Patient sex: F
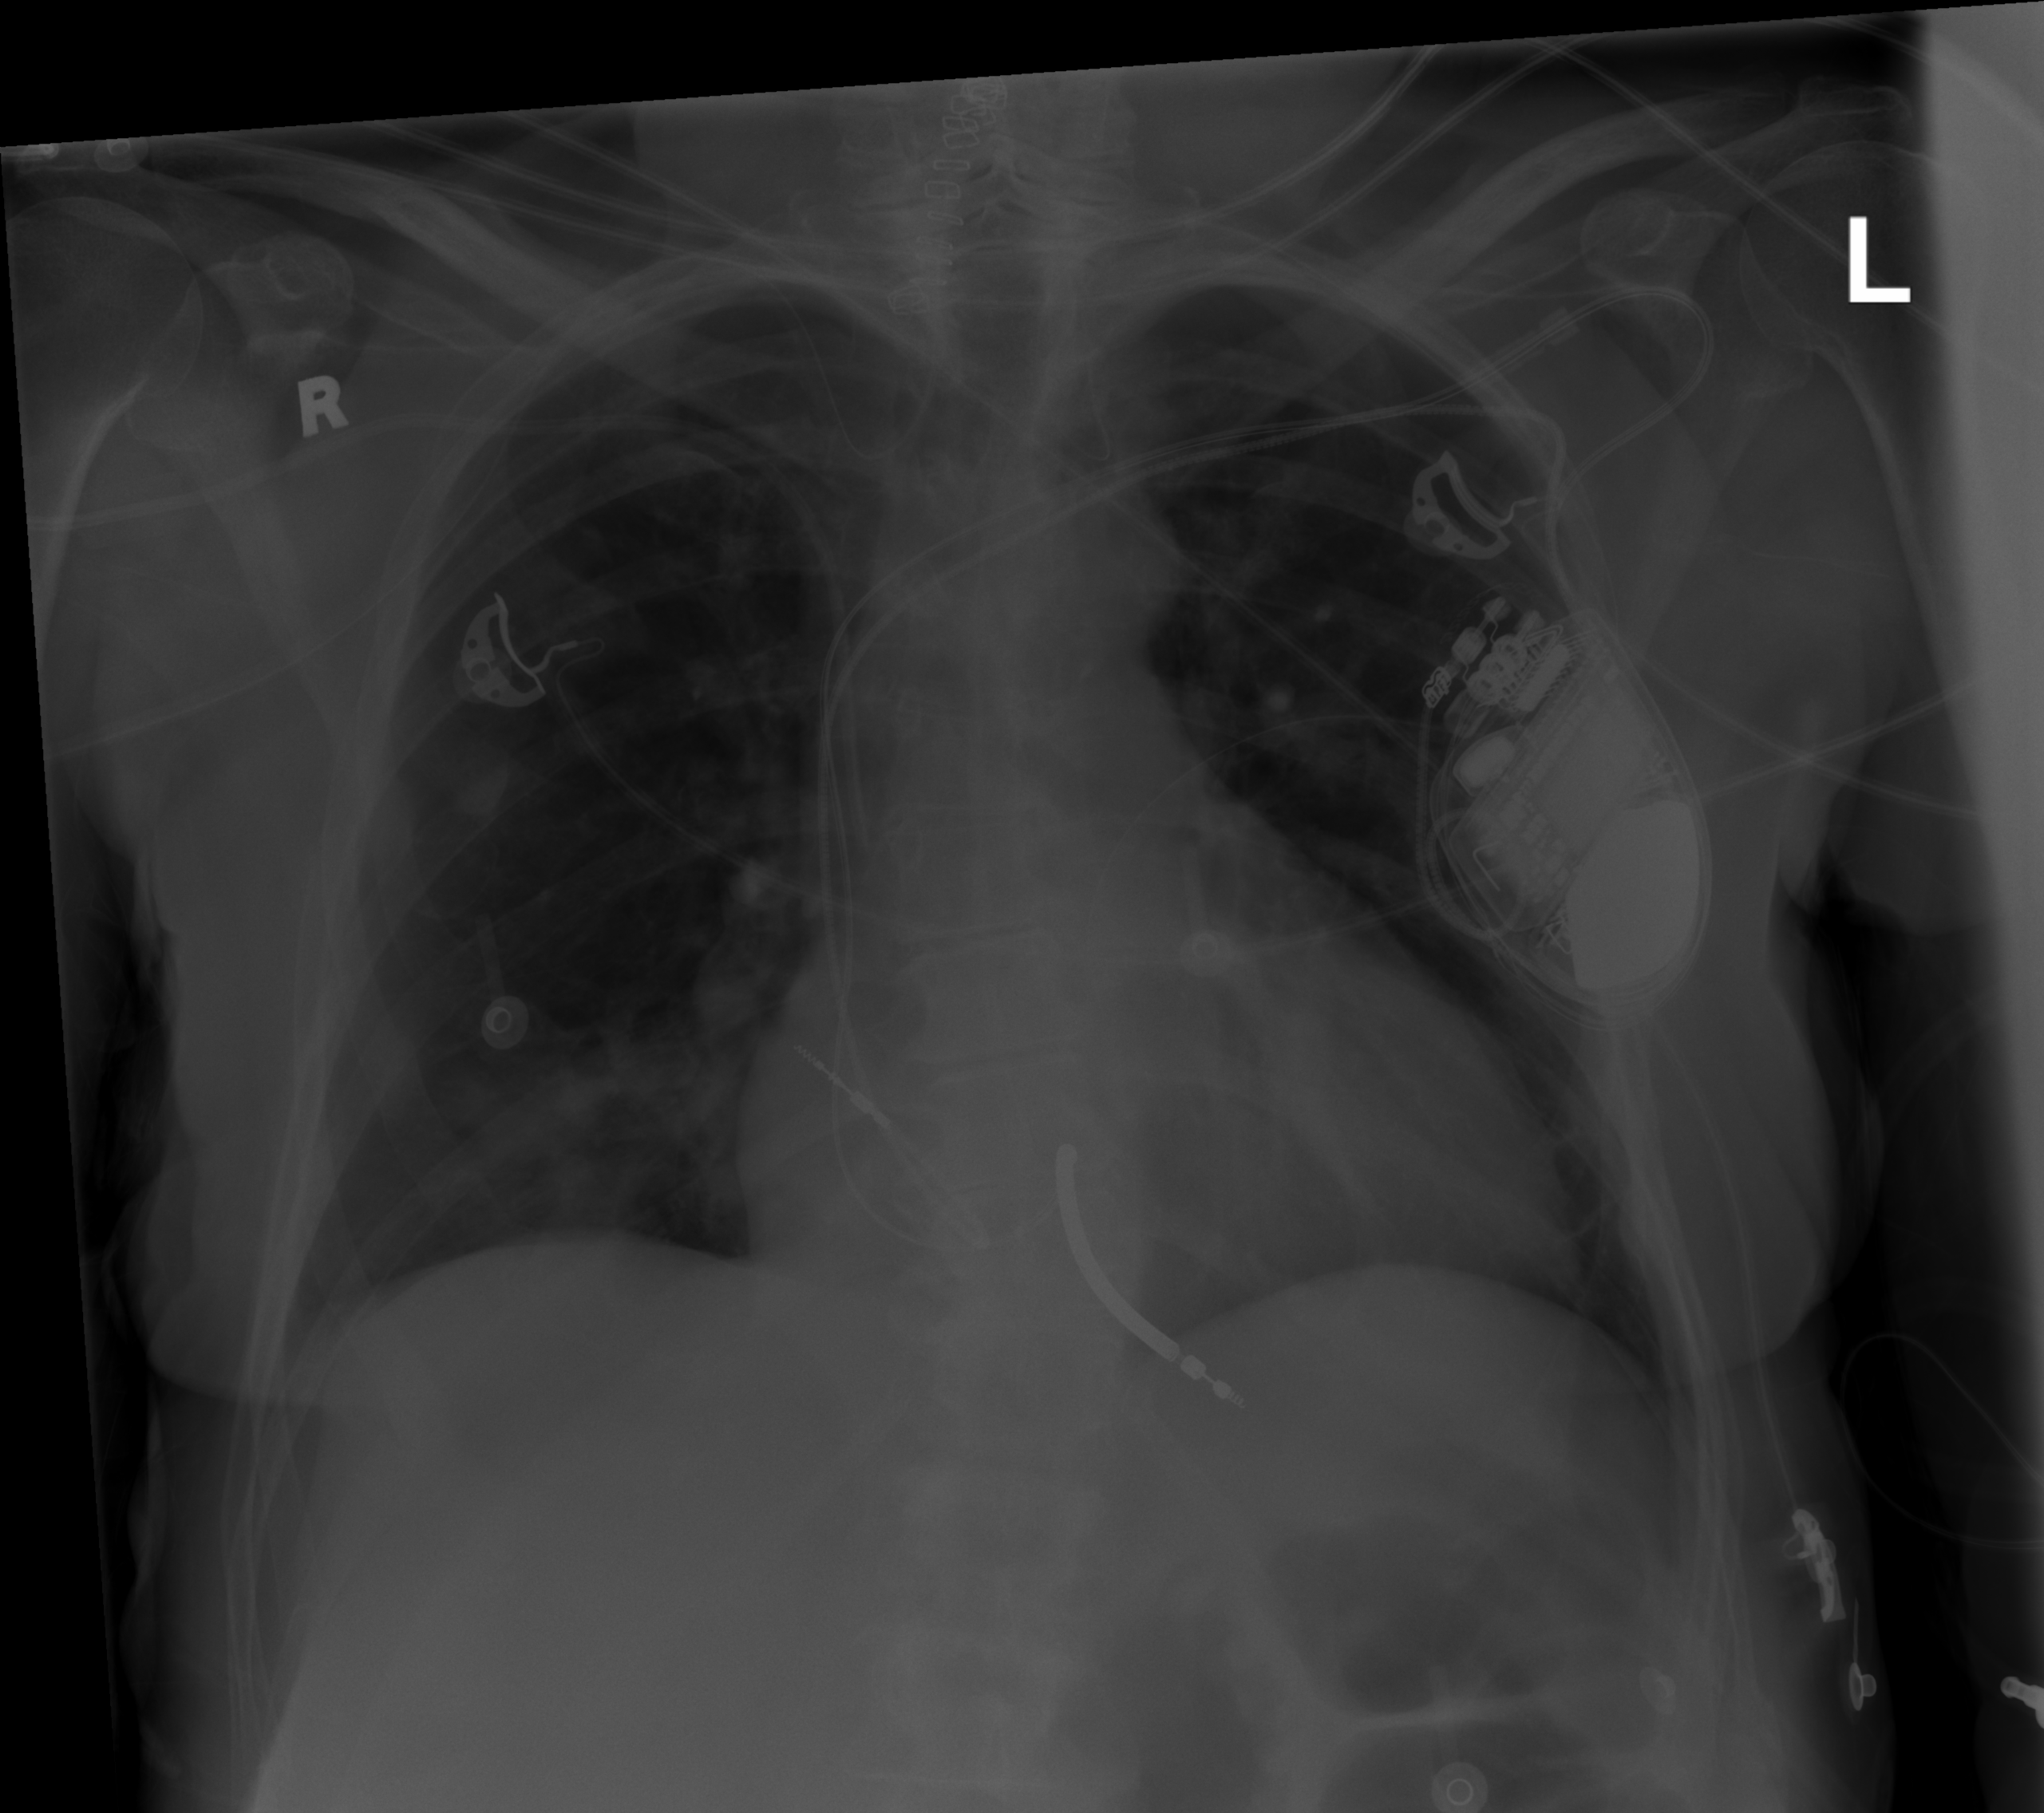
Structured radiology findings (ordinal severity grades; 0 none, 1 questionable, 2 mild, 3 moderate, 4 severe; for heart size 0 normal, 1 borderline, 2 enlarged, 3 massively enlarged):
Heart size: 0
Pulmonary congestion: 0
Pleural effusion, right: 0
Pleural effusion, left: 0
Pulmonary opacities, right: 2
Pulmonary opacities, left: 0
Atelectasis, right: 0
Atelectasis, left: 0